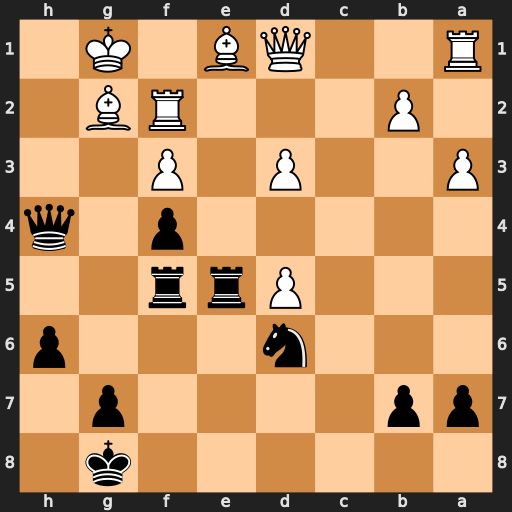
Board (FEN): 6k1/pp4p1/3n3p/3Prr2/5p1q/P2P1P2/1P3RB1/R2QB1K1
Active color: b
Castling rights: -
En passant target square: -
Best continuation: Rh5 Rd2 Qh2+